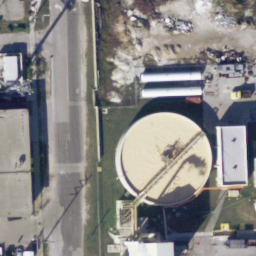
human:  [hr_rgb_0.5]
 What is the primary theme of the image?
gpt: storage tanks